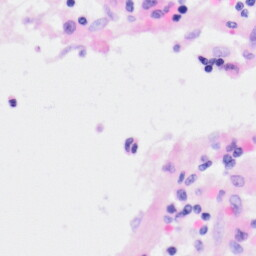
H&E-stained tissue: Kidney